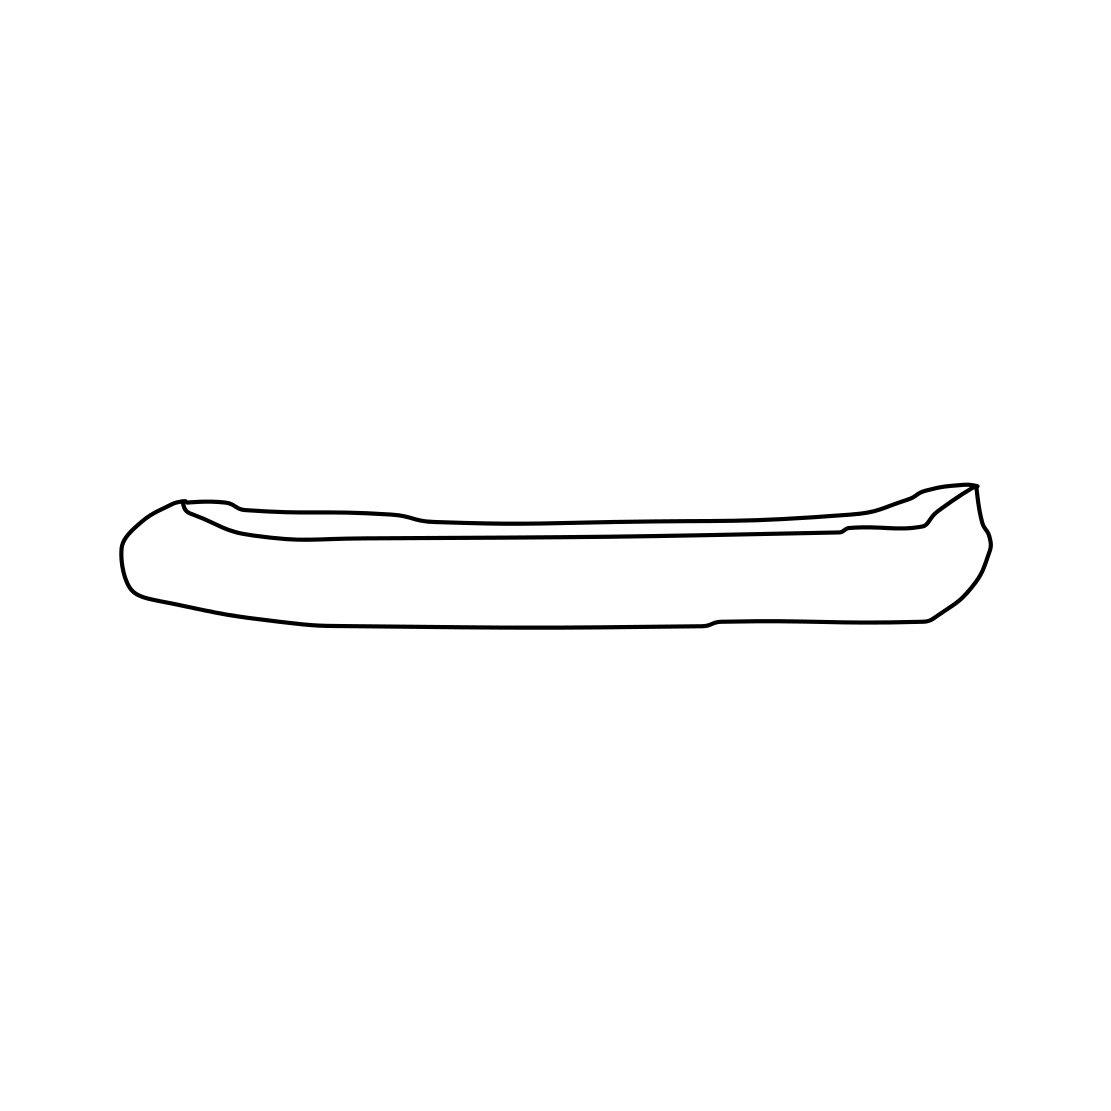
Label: canoe